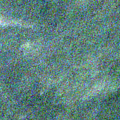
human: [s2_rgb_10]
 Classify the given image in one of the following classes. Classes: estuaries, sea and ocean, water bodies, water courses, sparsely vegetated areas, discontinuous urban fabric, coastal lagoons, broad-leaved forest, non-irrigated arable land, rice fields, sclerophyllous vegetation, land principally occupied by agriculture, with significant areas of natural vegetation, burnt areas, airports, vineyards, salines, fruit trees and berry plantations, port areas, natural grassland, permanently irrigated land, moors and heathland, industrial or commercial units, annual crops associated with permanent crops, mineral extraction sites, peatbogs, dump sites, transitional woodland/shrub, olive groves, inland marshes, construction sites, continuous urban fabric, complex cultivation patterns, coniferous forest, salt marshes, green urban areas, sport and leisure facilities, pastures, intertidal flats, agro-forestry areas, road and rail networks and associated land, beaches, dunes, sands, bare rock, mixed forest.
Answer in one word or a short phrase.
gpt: water bodies